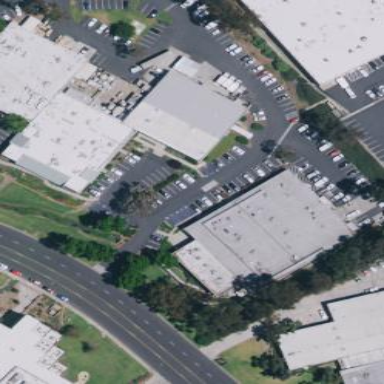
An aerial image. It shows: Industrial building.